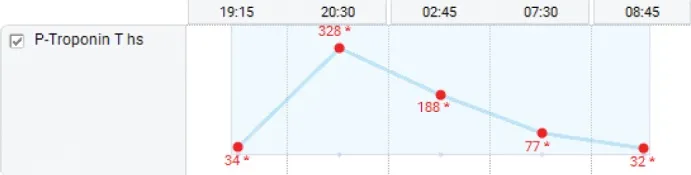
Level of plasma highly sensitive troponin on arrival at the emergency department to the next day.
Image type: pathology (immunostaining)